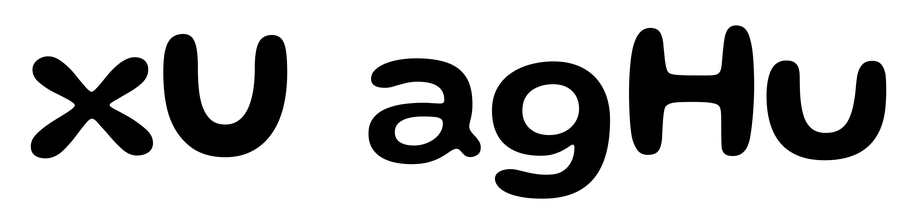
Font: Gluten_Medium